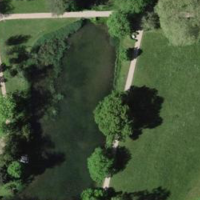
EUNIS habitat code: 53
Species observed at this site:
Tachybaptus ruficollis
Corvus corone
Motacilla cinerea
Grus grus
Anas platyrhynchos
Chloris chloris
Anthus spinoletta
Dendrocopos major
Troglodytes troglodytes
Carduelis carduelis
Chroicocephalus ridibundus
Phalacrocorax carbo
Larus michahellis
Cygnus olor
Lymnocryptes minimus
Erithacus rubecula
Mergus merganser
Pica pica
Motacilla alba